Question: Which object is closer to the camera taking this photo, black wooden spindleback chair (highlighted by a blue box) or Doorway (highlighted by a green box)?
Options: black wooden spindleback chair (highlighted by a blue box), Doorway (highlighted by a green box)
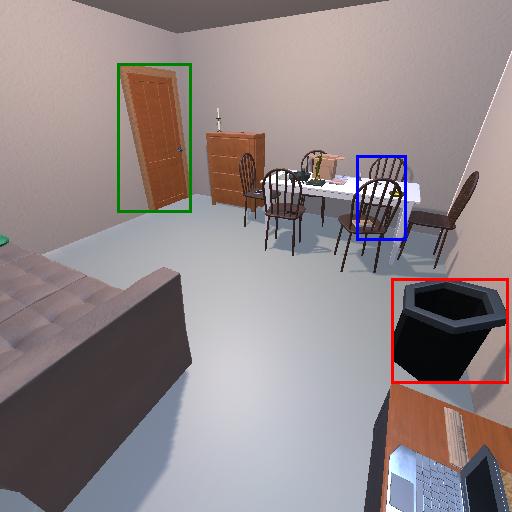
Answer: black wooden spindleback chair (highlighted by a blue box)